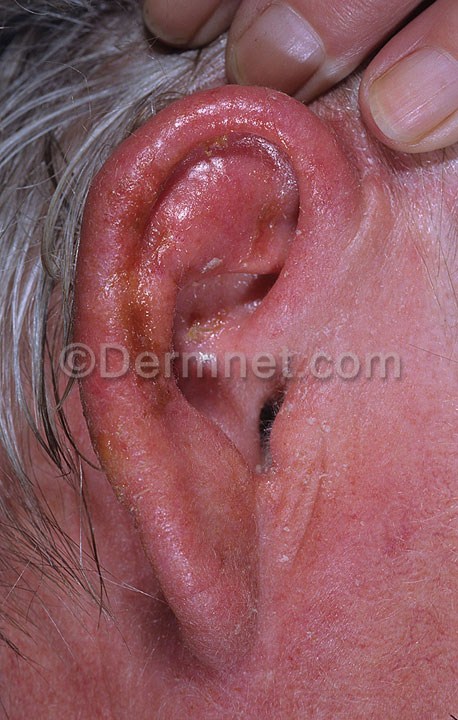
Disease: Cellulitis Impetigo and other Bacterial Infections